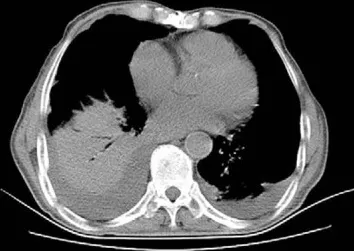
CT scan of the lung showing. Bilateral large layering pleural effusions in mediastinal window.
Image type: radiology (ct)